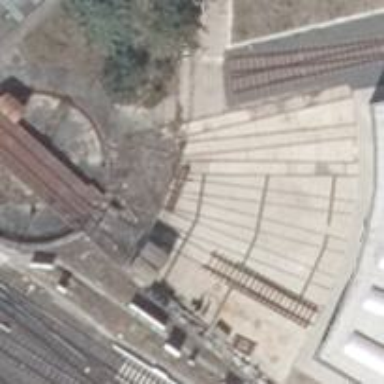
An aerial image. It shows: Abandoned railway yard.